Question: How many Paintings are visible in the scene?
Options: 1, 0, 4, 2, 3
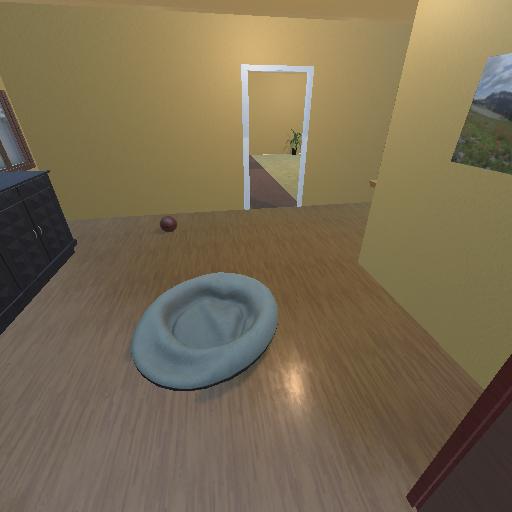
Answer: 1